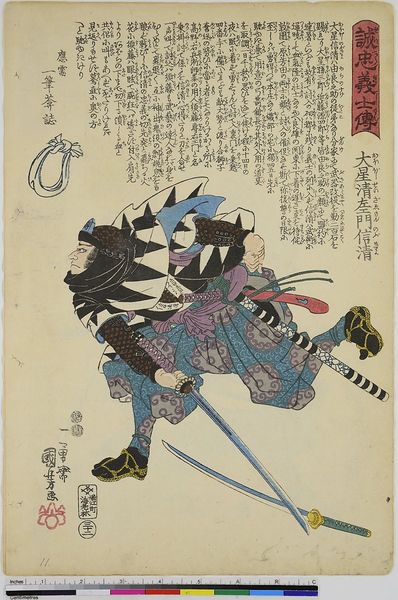
Titel: Ooboshi Seizaemon Nobukiyo, Blatt 32 aus der Serie: Geschichte der loyalen Gefolgsmänner
Künstler: Utagawa Kuniyoshi
Standort: Hamburg
Institution: Museum für Kunst und Gewerbe Hamburg
Schlagwörter: portrait, person, holzschnitt, druckgraphik, druckgrafik, schwert, soldat, krieger, ereignis, zeit, farbholzschnitt, situation, ereignisbild, samurai, edo, historische, reproduktionen, druckerzeugnisse, porträt, persönlichkeit, soldatenleben, ukiyo